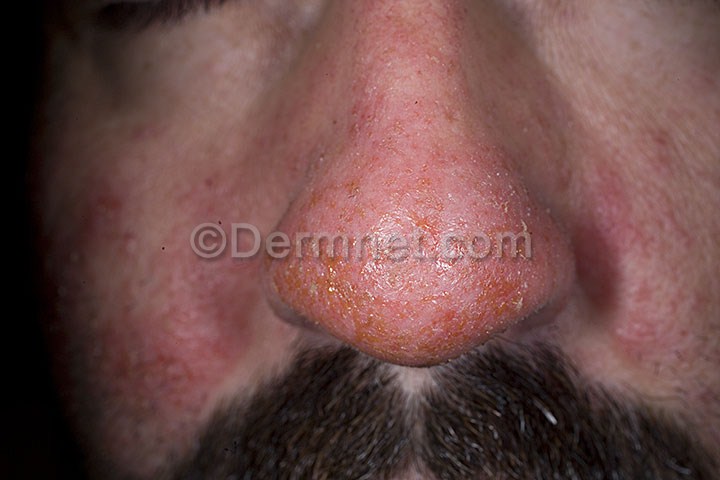
Disease: Eczema Photos